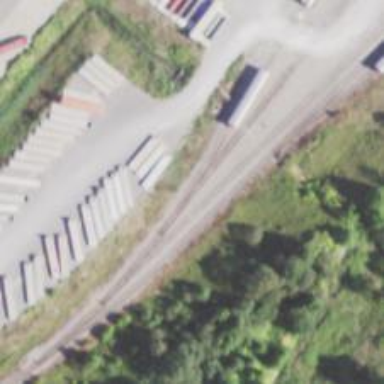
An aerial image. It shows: Railway siding for service.